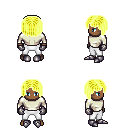
a pixel art fantasy rpg character, male body template, human, dark skin, white long-sleeve shirt, white pants, gold pageboy hairstyle, metal gloves, metal boots, four views (front, back, left, right), 2x2 character sprite sheet, small pixel art, hard edges, no anti-aliasing